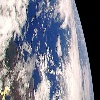
Label: cloud